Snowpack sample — Snodgrass Mountain, Crested Butte, Colorado (2/4/25, 12:06 PM MST)
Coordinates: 38.923, -106.968
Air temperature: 35 °F
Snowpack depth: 80 cm
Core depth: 60 cm
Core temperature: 32 °F
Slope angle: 14°, slope face: 78°
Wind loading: low
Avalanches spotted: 0
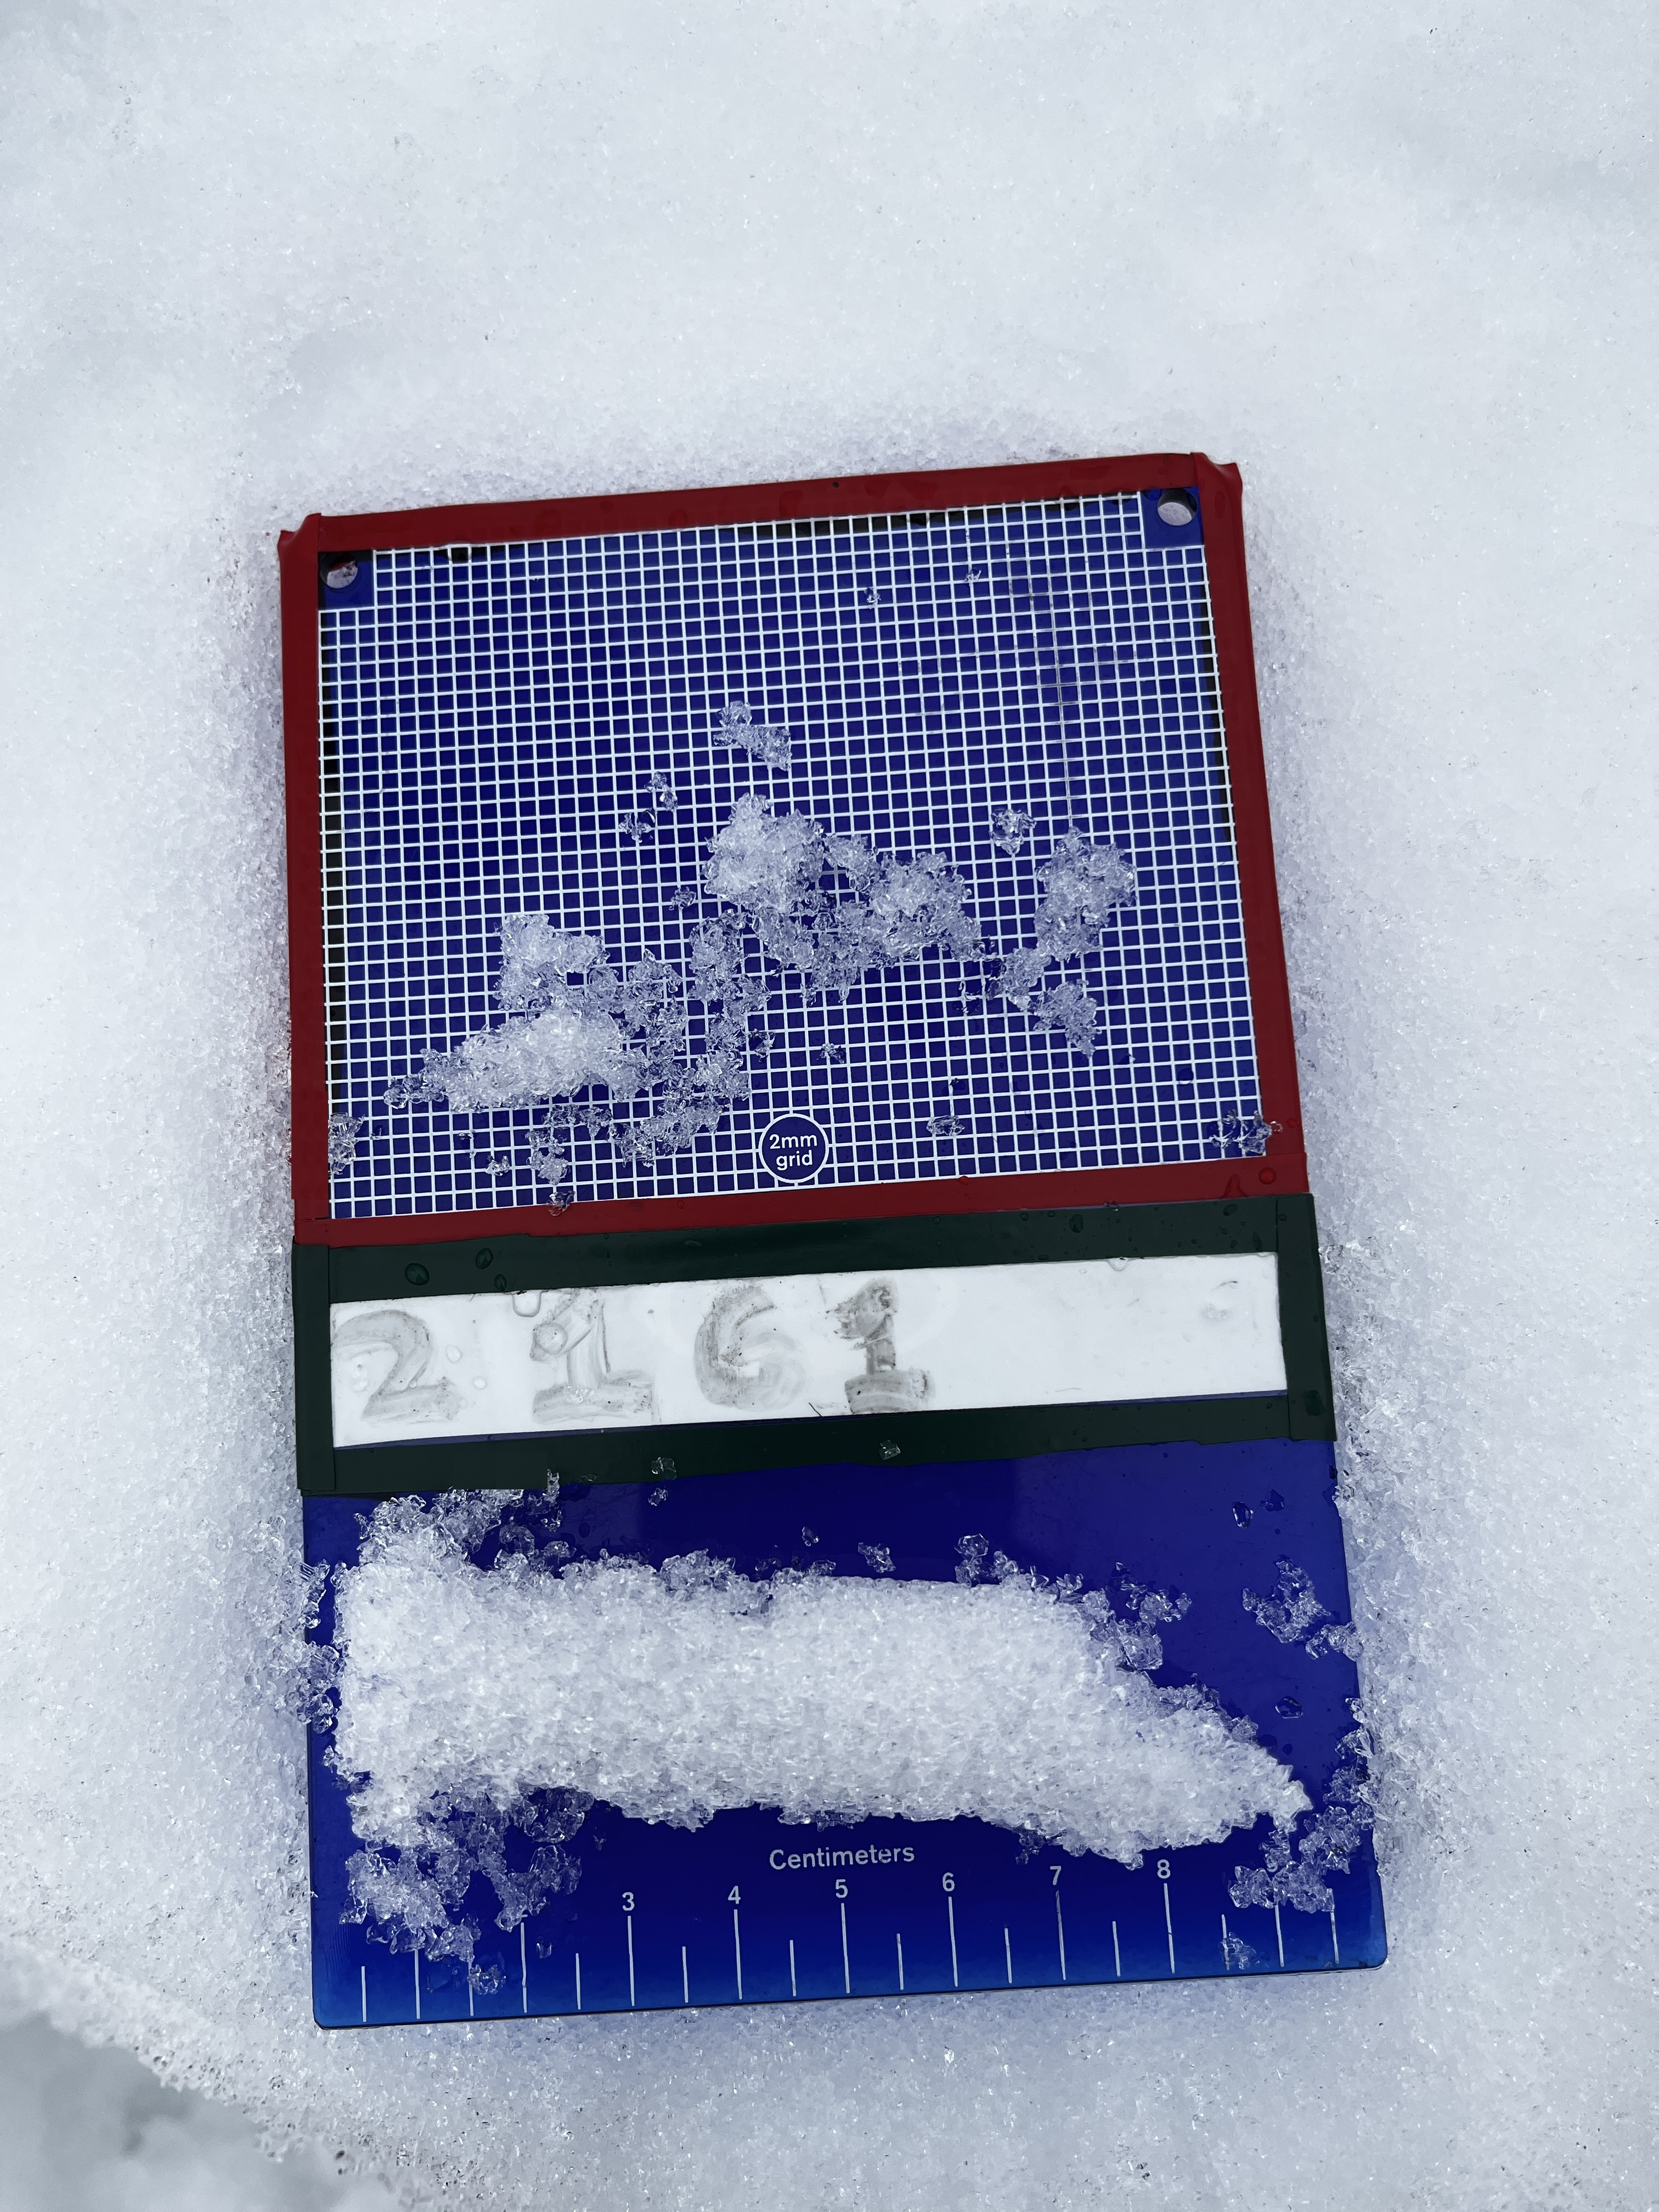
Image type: crystal_card
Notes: No avalanches nearby, unusually warm weather for the last month reported by residents, Collected 25 yards from treeline